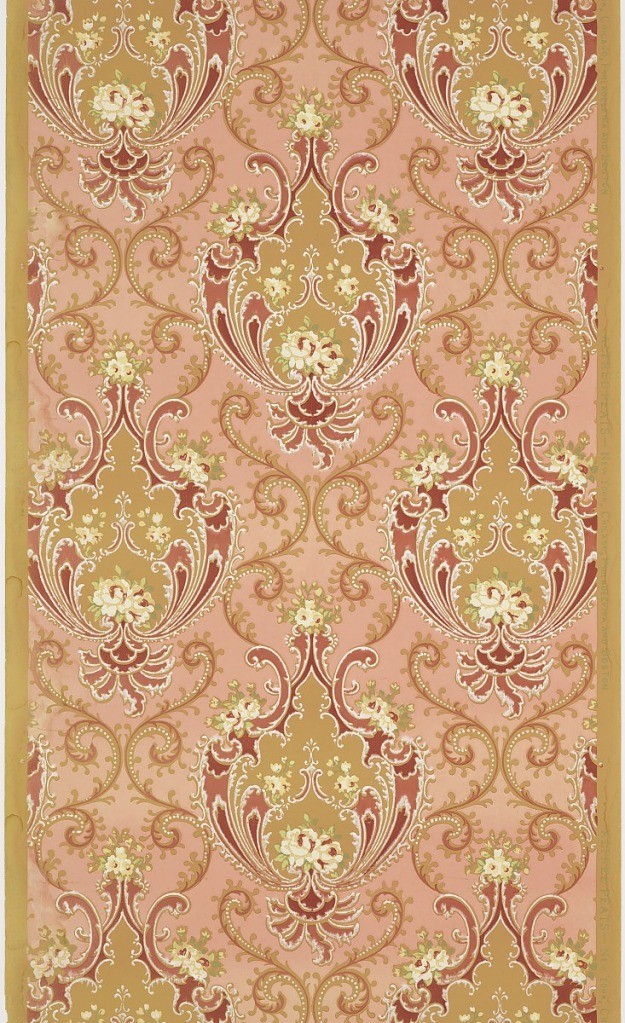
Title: Sidewall
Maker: Alfred Peats Company
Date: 1905–1915
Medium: Machine-printed paper, ungrounded, liquid mica
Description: Large-scale floral and scroll medallions. Each medallion is printed in shades of pink and contains multiple small white flowers. The background is pink printed on a deep tan ground.